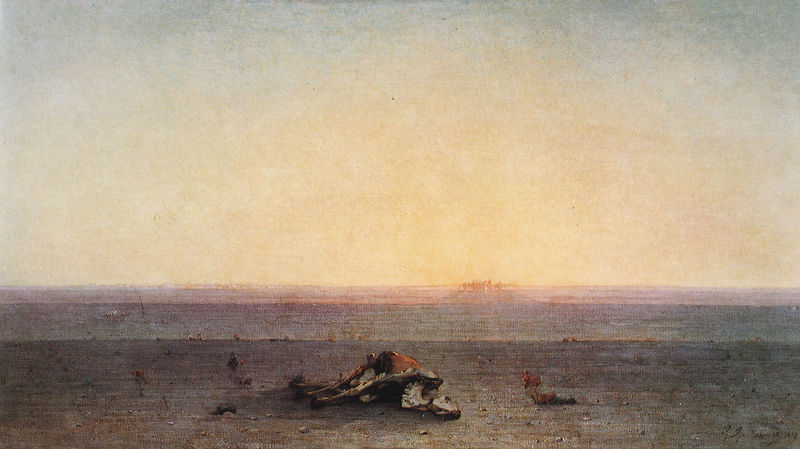
Titel: Die Wüste (Sahara)
Künstler: Gustave Guillaumet
Institution: Paris, Musée d’Orsay
Schlagwörter: gemälde, haut, himmel, meer, wasser, landschaft, sand, stadt, ufer, hell, vordergrund, tier, schädel, steine, tod, tot, weit, einsamkeit, erde, horizont, sonnenaufgang, weite, sonne, realismus, boot, pferd, küste, strand, trocken, modern, wüste, öde, dunst, sonnenuntergang, fata morgana, knochen, brennen, skelett, gerippe, parallelen, tristesse, angeschwemmt, kamel, kadaver, strandgut, verdurstet, meet, tierkadaver